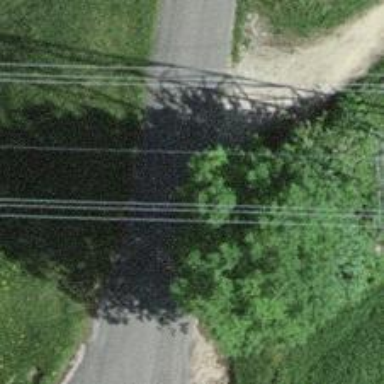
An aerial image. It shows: Tertiary road.